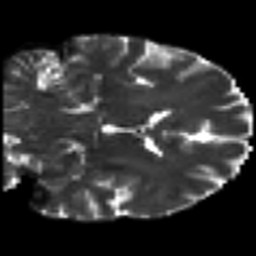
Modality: T2w
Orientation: coronal
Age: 48
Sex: male
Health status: ill
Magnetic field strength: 3 T
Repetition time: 9 s
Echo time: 0.093 s